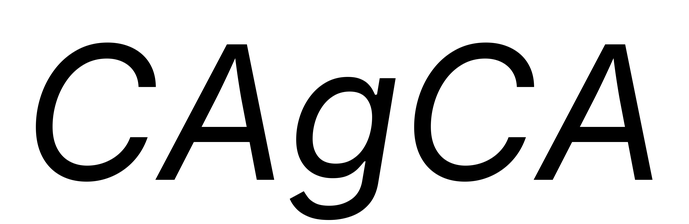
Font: Inter-Italic_Italic